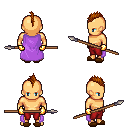
a pixel art fantasy rpg character, male body template, human, tanned skin, lavender cape, red pants, brunette mohawk hairstyle, gold gloves, brown slippers, spear, four views (front, back, left, right), 2x2 character sprite sheet, small pixel art, hard edges, no anti-aliasing